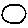
Label: circle